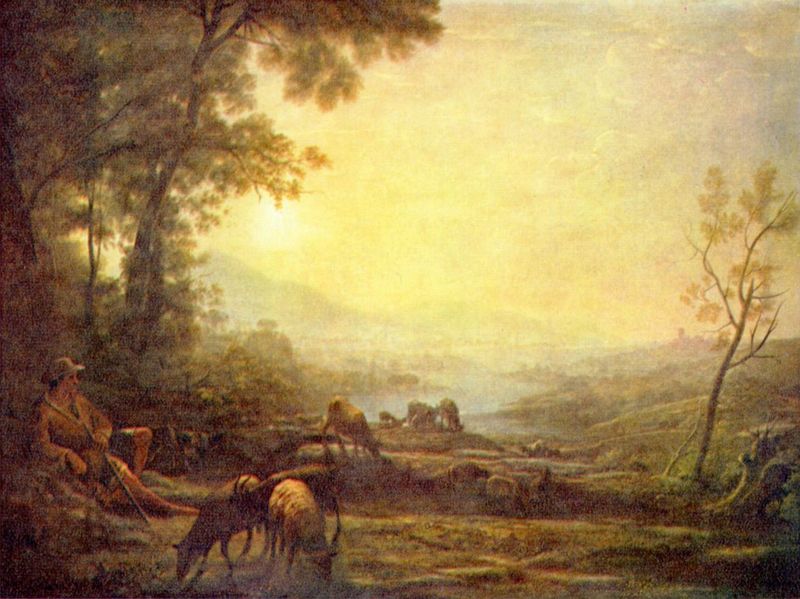
Titel: Hirte
Künstler: Claude Lorrain
Standort: Washington (District of Columbia)
Institution: National Gallery of Art
Schlagwörter: baum, berg, blau, blätter, gemälde, hand, himmel, mann, schatten, wasser, wolken, baumstämme, bäume, fluss, gelb, grün, landschaft, see, sitzen, ufer, äste, abend, braun, hell, holz, hut, licht, weiss, ausblick, gras, rot, schloss, tier, tiere, wiese, malerei, mensch, hände, öl, bach, baumstamm, dämmerung, hügel, kühe, natur, sonnenaufgang, vieh, weide, büsche, sonne, sträucher, england, wald, stock, ruhe, liegen, ruhen, italien, stab, berge, gebirge, aue, dunst, nebel, sonnenuntergang, grasen, herde, kuh, landschaftsmalerei, idylle, pause, rast, friedrich, romantik, constable, stimmung, liegend, bauer, ruine, schaf, burg, weiden, diesig, flussbett, idyll, jagd, romantisch, lanschaft, wanderer, arkadien, hirtenstab, lämmer, schafe, hirte, hüten, schäfer, rasten, hirtenjunge, gürn, ziegen, pastorale, lagern, futtern, lorain, lorrain, hirt, hüter, dunstig, hur, orgen, leiwand, siesig, 19 jh, tiesig